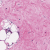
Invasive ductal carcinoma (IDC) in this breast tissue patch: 0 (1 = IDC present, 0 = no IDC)